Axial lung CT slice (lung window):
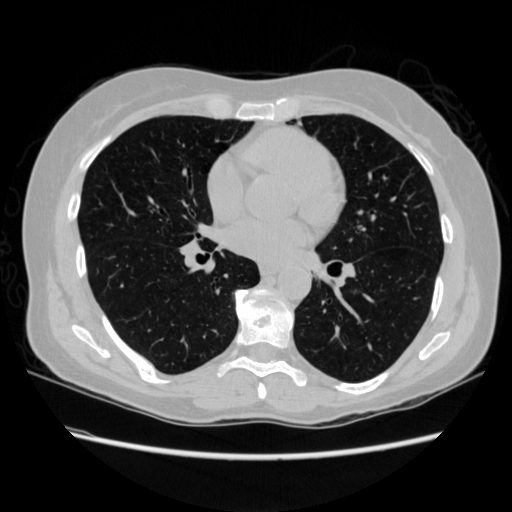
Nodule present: no